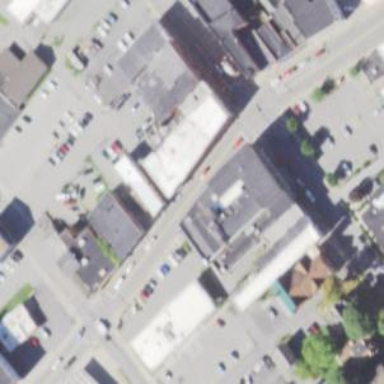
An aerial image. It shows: Alley classified as service road.